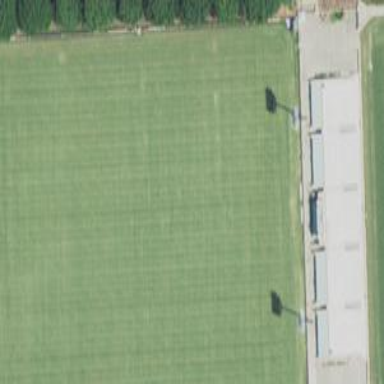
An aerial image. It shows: Recreational ground used for soccer.